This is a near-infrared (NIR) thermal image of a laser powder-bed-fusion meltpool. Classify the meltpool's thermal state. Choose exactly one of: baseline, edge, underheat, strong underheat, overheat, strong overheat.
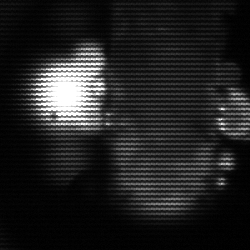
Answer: strong underheat